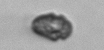
Label: Heterocapsa_rotundata